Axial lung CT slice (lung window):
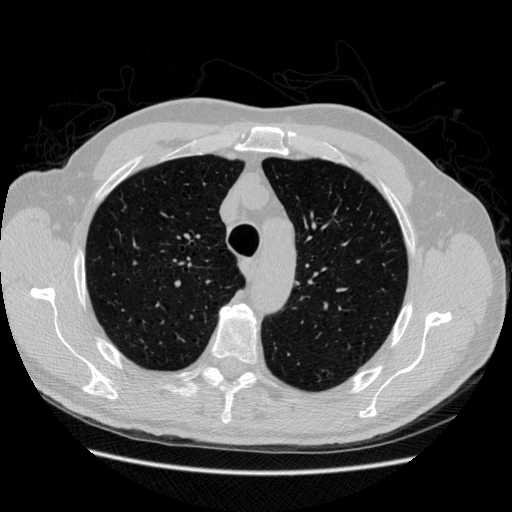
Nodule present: no